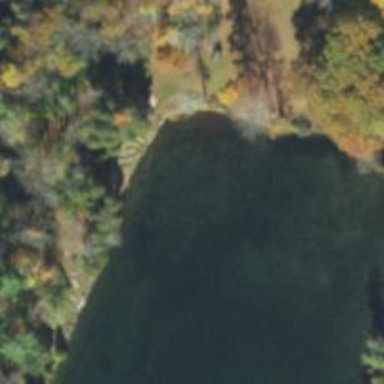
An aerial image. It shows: Dock by the waterway.